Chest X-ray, AP view. Patient: 40 years old, sex F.
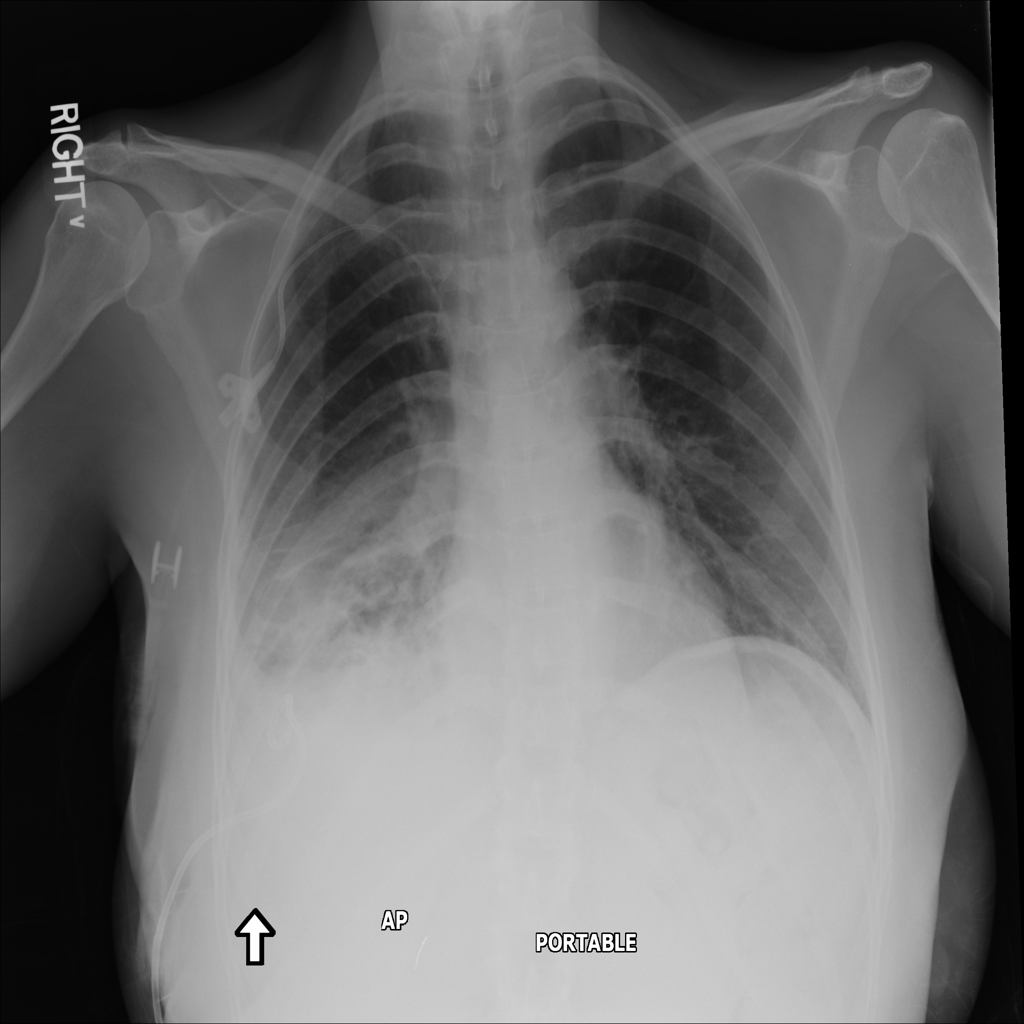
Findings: Pneumonia